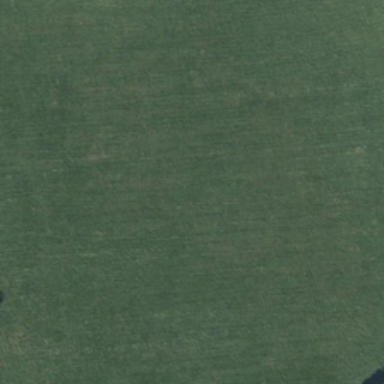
Several green trees are near a piece of green meadow .